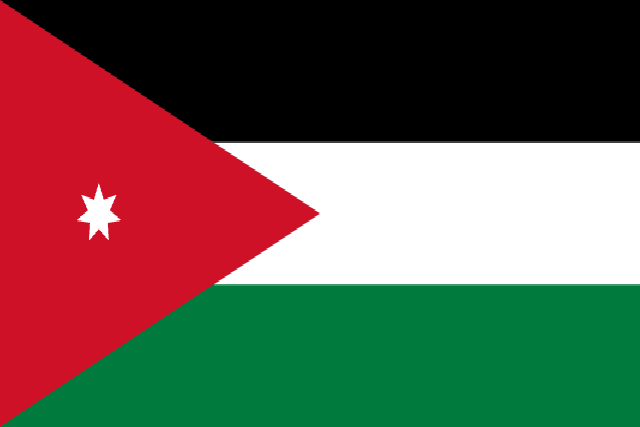
Country: Jordan
Country code: jo